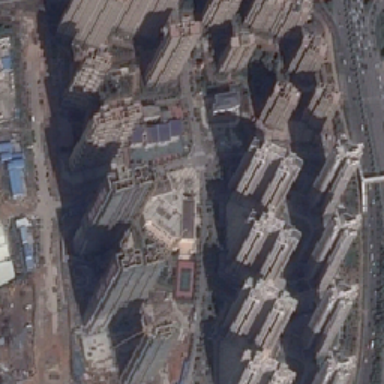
The business district is separated by two roads .